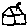
Label: house